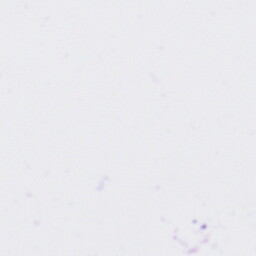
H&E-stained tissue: Tonsil